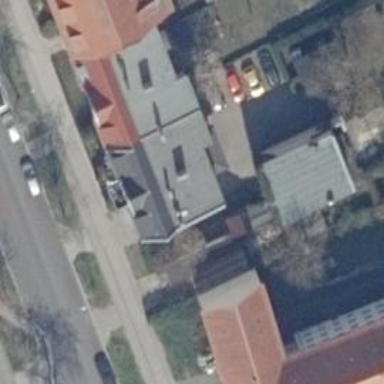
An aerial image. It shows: Saltbox-shaped roof distinguishes these apartments.